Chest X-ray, PA view. Patient: 35 years old, sex F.
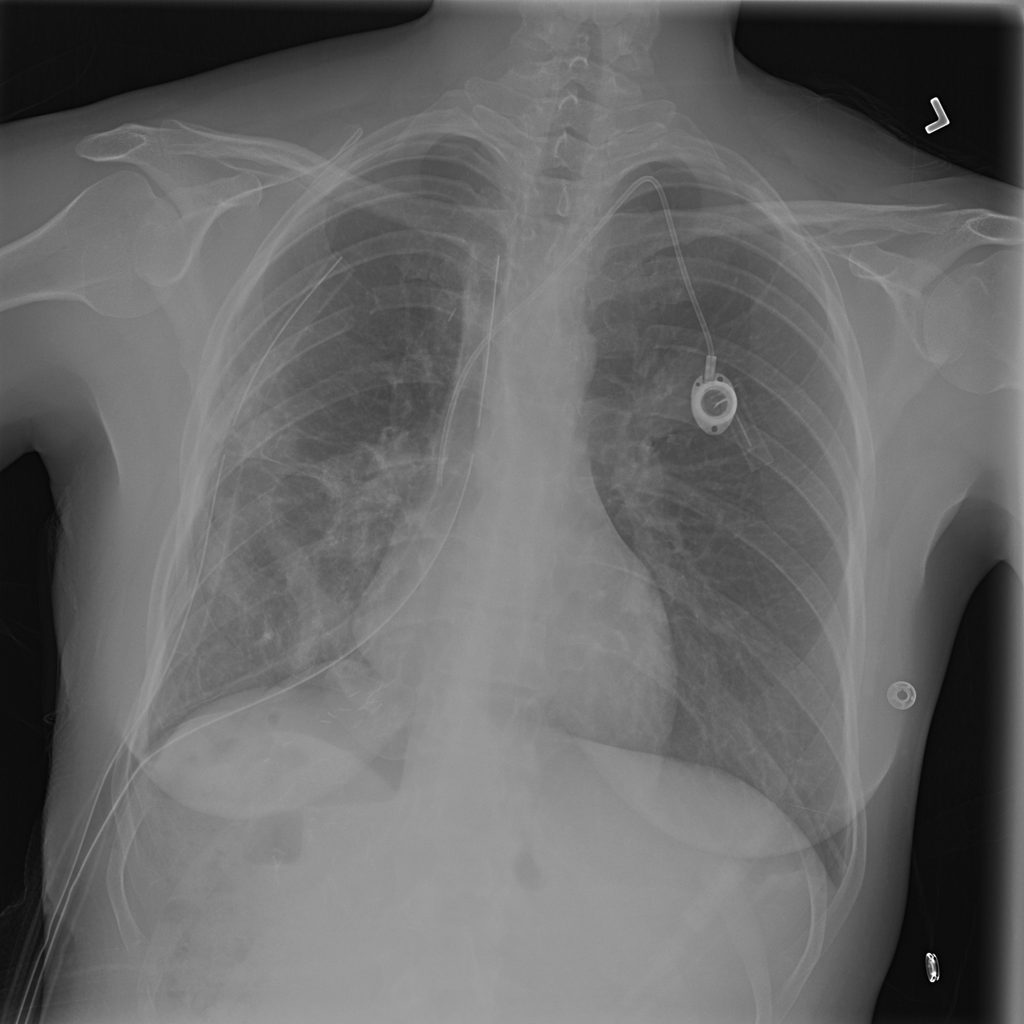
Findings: No Finding